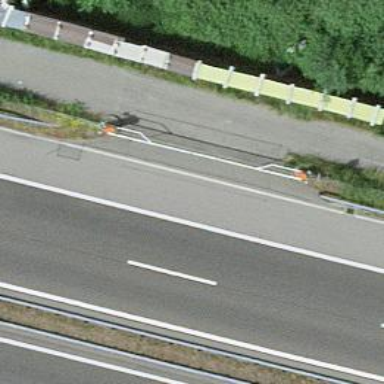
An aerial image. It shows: Lift gate barrier.